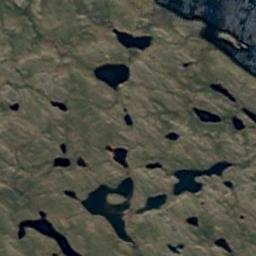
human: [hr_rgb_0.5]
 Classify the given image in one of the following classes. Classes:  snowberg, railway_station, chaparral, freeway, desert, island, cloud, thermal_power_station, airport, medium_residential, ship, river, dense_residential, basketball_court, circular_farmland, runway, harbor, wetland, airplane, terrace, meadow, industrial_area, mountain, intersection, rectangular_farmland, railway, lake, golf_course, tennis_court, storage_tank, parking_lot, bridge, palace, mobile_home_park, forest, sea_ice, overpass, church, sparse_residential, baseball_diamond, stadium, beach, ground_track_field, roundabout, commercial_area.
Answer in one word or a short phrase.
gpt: wetland